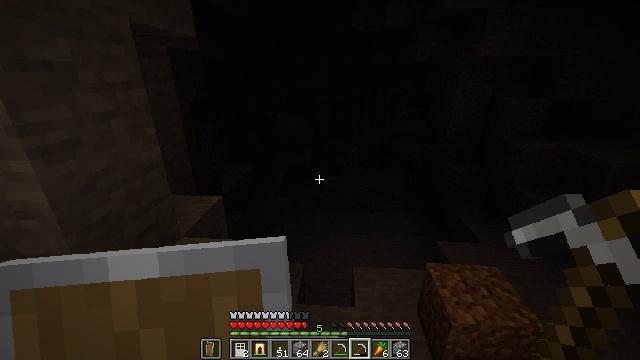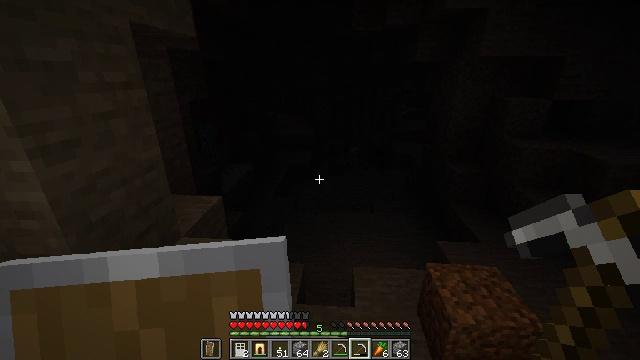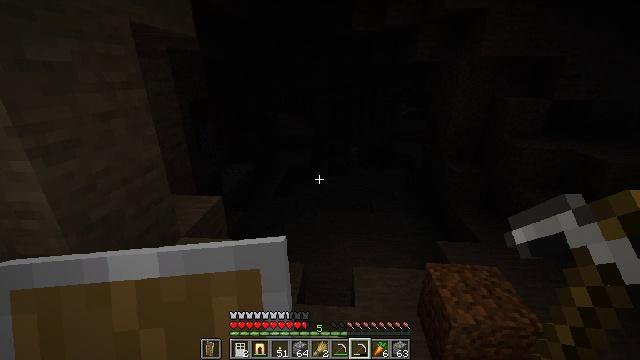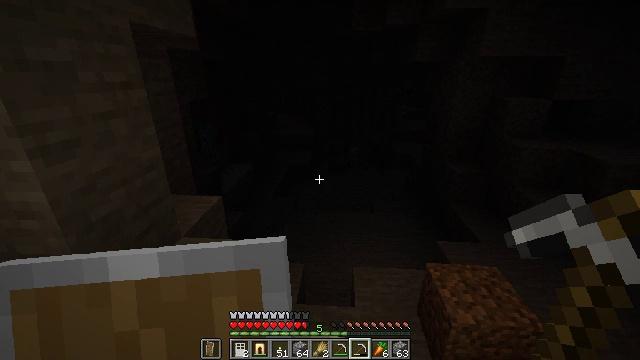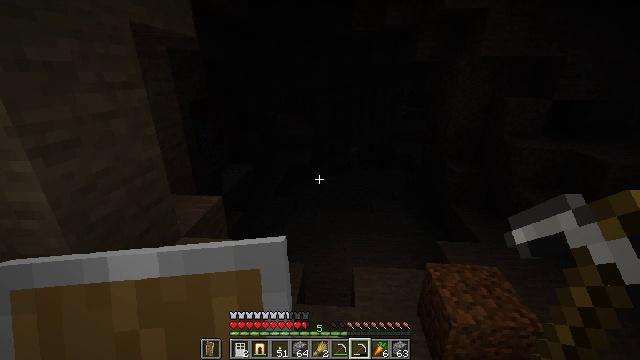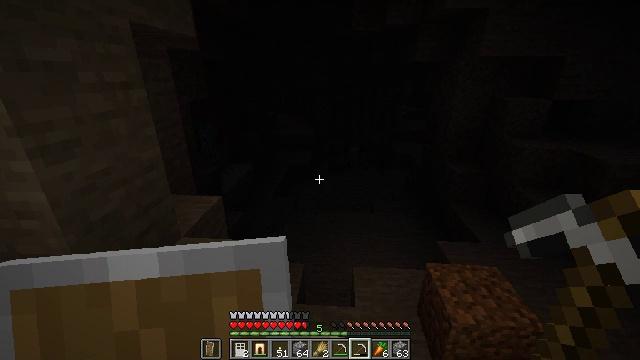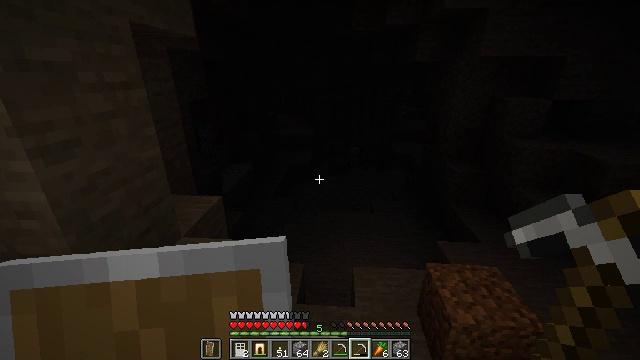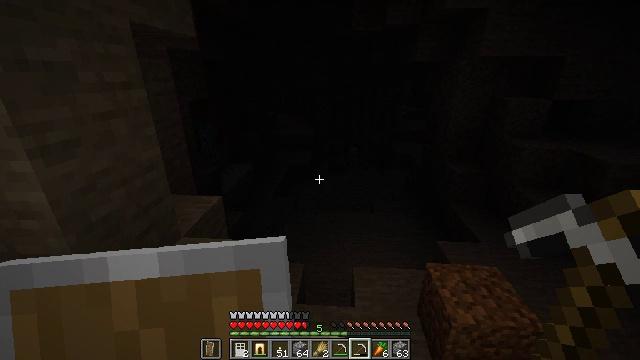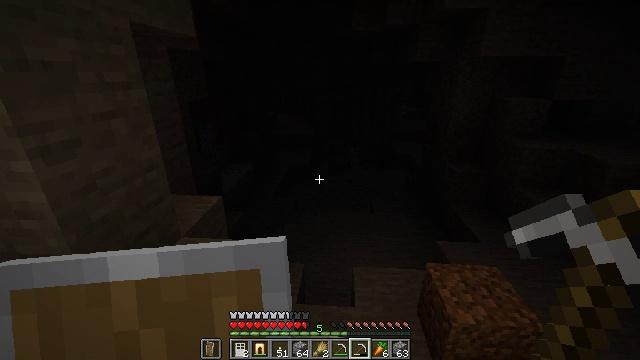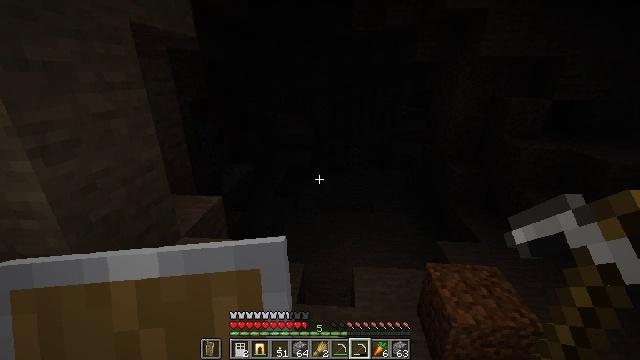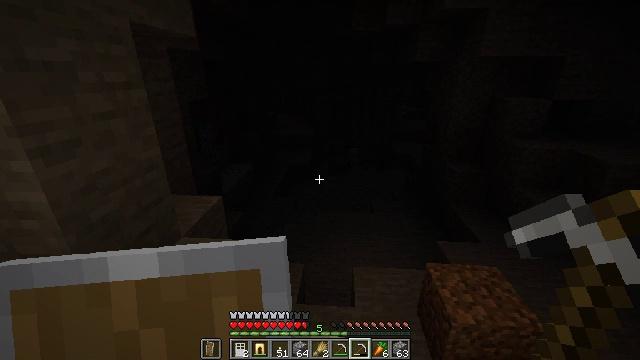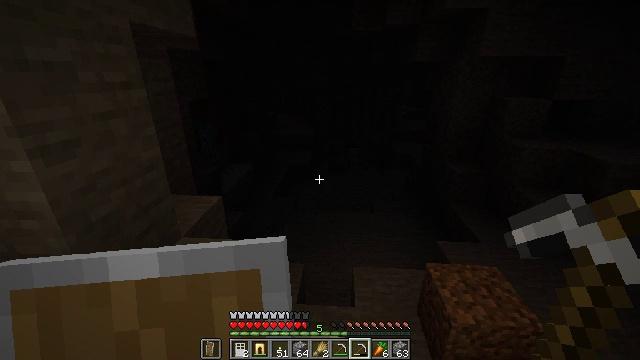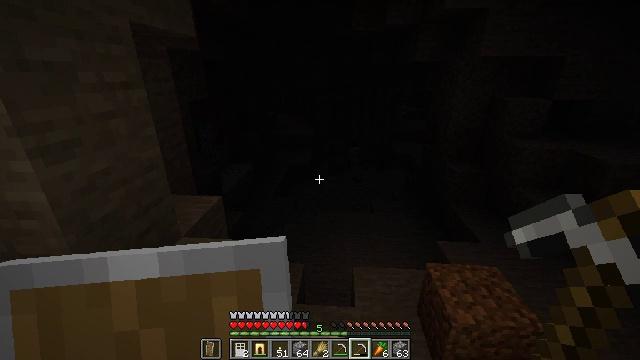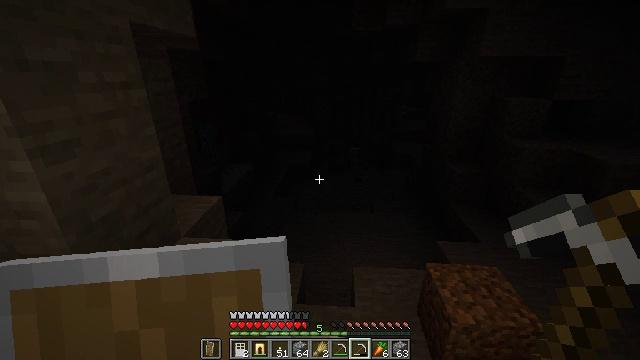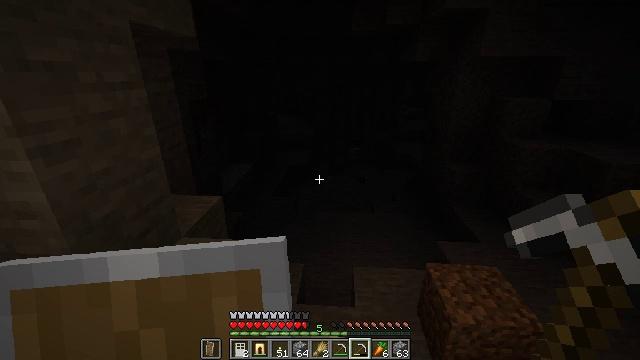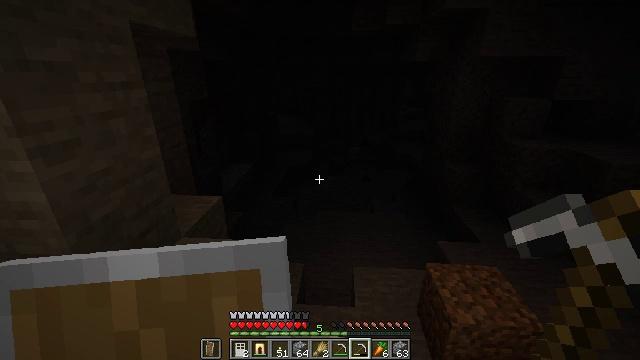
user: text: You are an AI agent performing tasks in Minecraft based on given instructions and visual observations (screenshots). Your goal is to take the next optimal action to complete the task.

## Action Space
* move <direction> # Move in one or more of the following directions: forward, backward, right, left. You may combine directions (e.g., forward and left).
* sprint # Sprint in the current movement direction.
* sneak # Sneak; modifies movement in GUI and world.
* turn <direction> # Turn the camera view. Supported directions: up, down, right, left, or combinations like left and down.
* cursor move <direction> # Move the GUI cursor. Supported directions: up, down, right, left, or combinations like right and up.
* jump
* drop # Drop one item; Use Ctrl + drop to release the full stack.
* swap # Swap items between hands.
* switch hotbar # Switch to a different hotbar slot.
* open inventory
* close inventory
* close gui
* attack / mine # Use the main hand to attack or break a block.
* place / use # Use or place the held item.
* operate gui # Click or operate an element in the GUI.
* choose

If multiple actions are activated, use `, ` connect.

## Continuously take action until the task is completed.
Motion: motion action
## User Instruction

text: Attack the white bed to collect it.
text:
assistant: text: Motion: no_op
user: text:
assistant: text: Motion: no_op
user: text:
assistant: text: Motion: no_op
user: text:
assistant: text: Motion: no_op
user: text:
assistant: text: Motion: no_op
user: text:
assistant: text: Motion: no_op
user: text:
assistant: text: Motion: no_op
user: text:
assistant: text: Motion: no_op
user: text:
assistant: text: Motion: no_op
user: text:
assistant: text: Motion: no_op
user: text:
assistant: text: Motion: no_op
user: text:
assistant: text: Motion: no_op
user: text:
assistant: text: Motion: no_op
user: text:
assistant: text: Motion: no_op
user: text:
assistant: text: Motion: no_op
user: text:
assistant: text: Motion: no_op
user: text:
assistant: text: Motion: no_op
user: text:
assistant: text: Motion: no_op
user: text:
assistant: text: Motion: no_op
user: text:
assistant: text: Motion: no_op
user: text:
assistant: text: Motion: no_op
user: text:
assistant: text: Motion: no_op
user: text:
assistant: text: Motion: no_op
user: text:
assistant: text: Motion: no_op
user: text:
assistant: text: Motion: no_op
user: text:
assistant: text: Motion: no_op
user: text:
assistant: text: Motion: no_op
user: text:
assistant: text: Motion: no_op
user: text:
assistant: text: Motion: no_op
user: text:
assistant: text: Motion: no_op